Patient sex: F
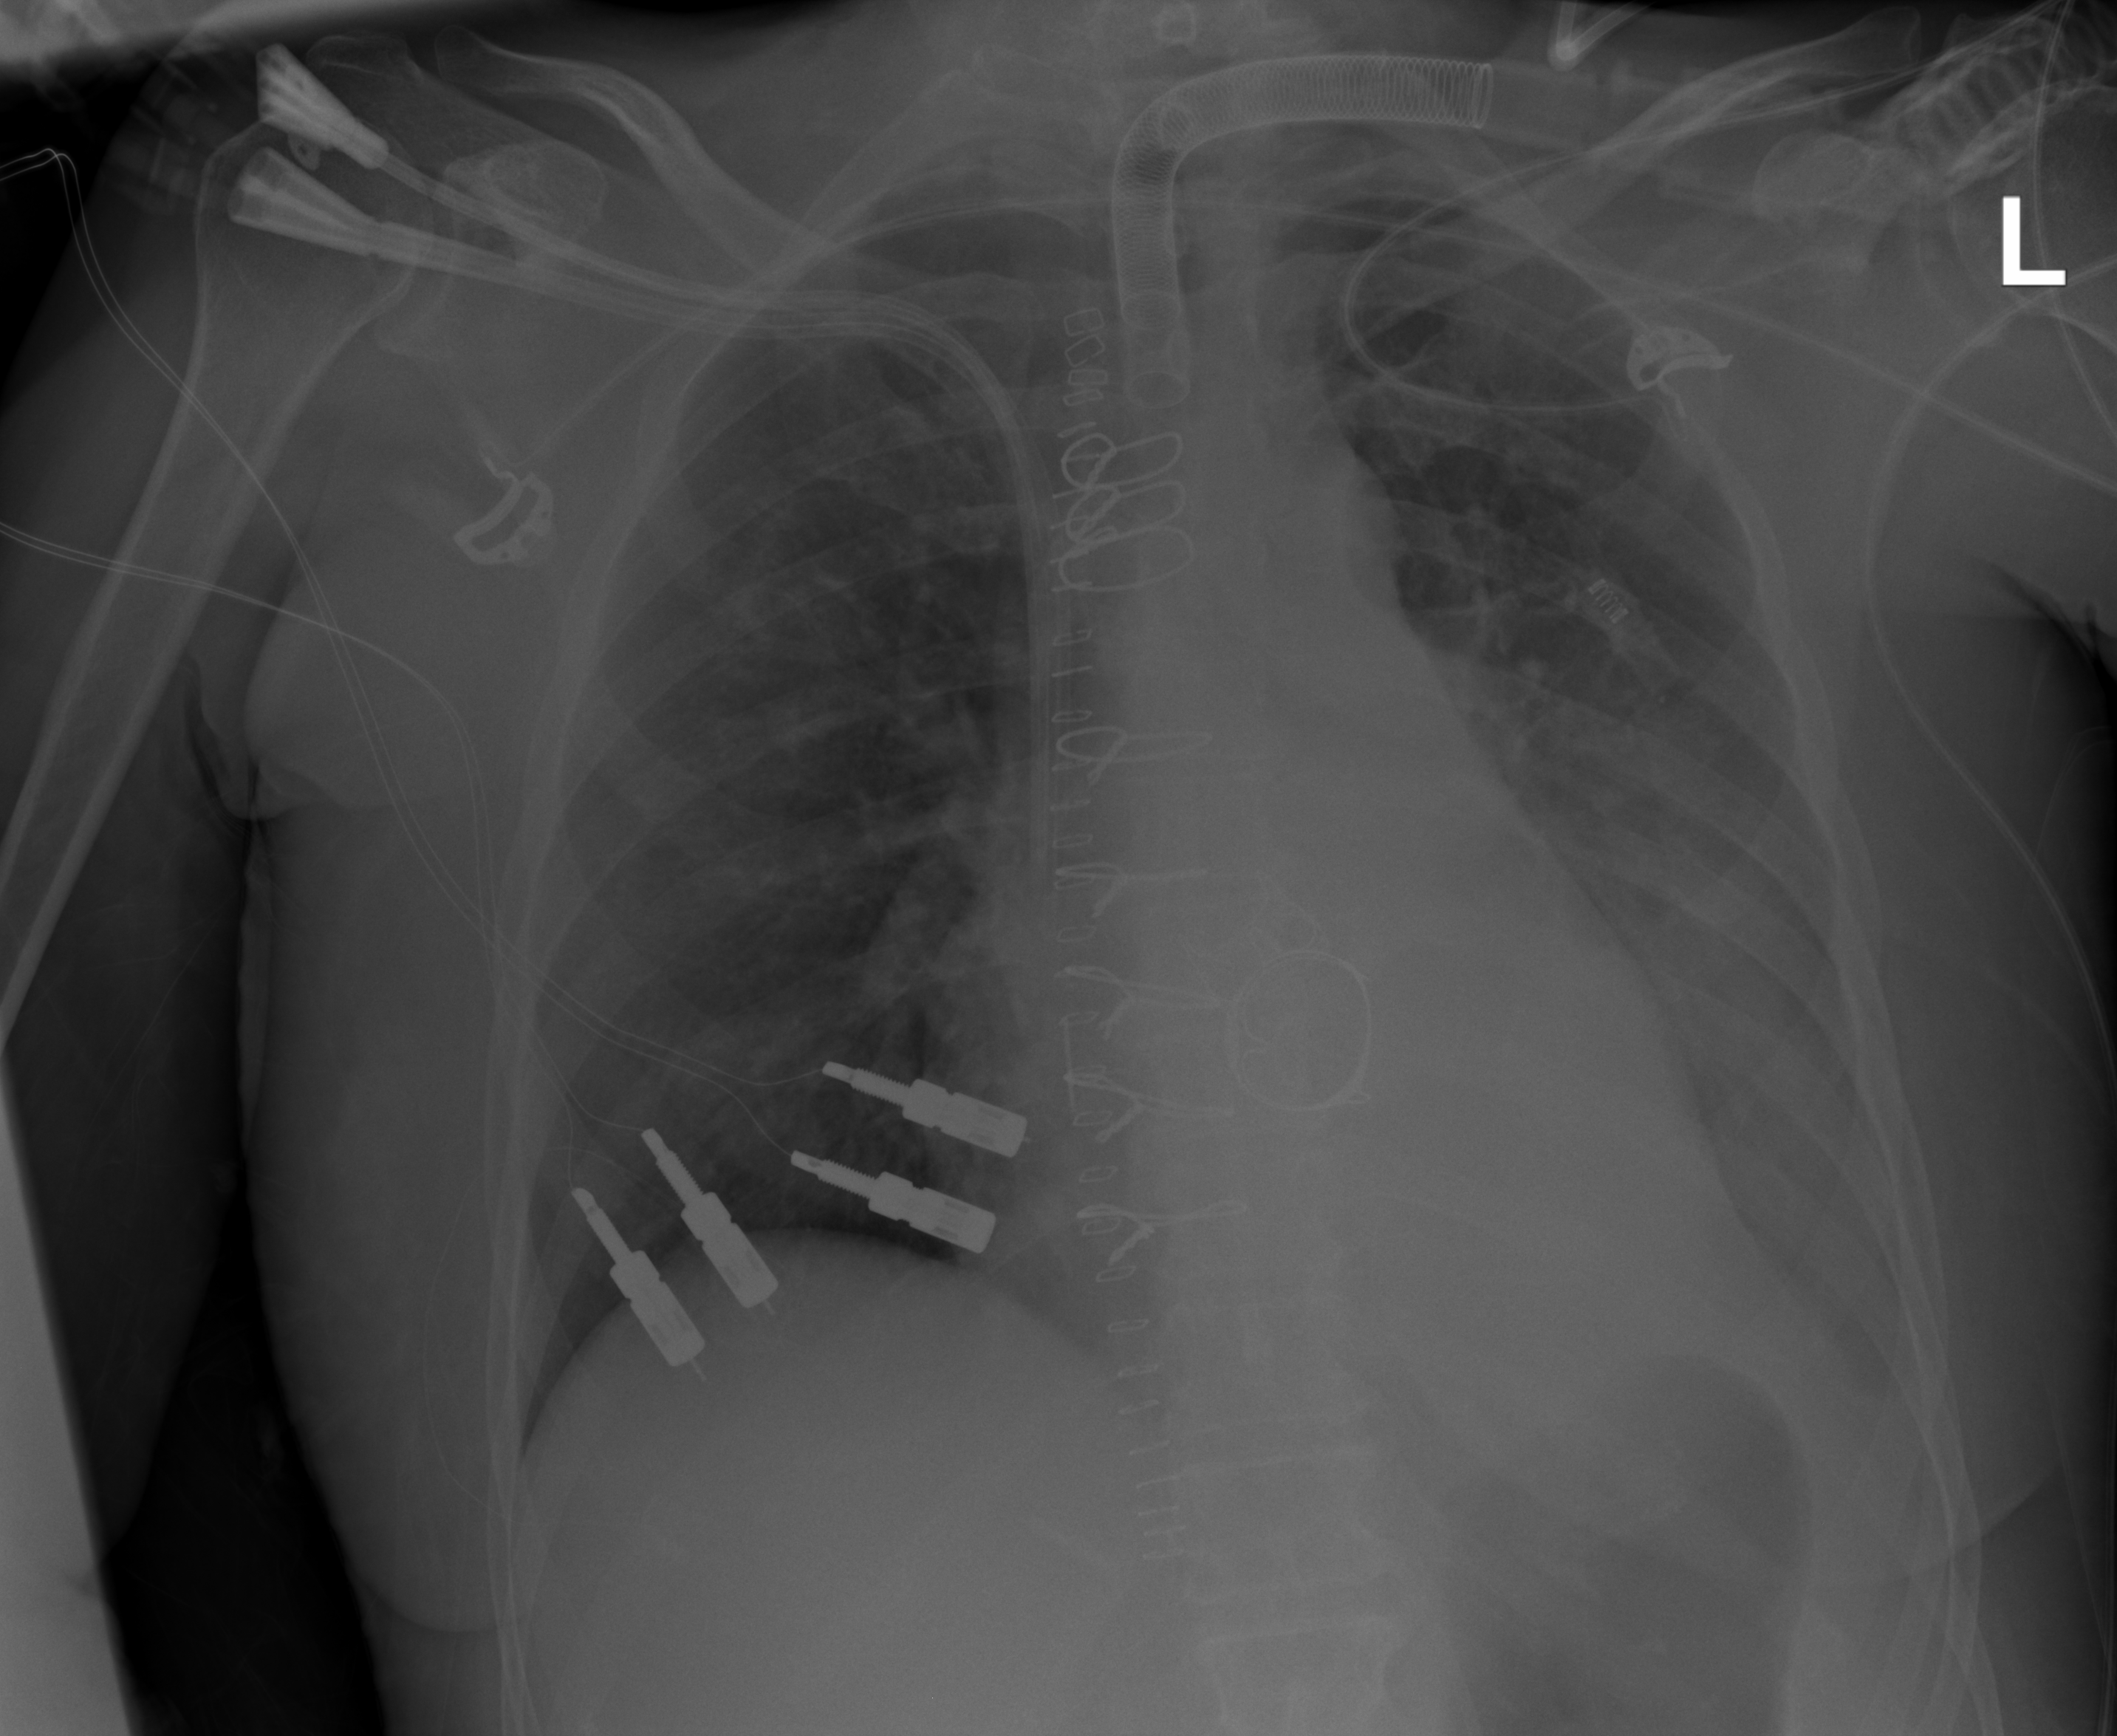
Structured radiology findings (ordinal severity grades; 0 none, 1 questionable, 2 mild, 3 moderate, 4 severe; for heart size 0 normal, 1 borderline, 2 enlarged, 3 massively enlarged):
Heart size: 0
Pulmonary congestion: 0
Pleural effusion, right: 0
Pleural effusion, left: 3
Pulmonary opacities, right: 0
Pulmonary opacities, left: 0
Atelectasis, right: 0
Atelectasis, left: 2